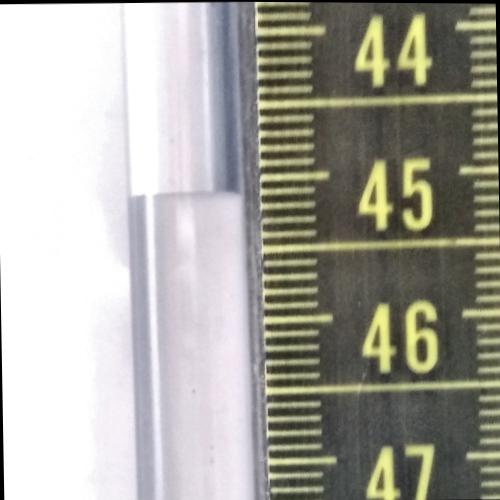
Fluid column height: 45.1 cm